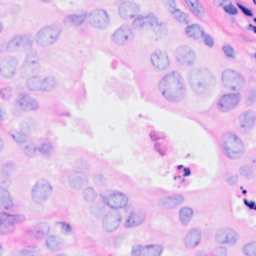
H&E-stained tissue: Breast